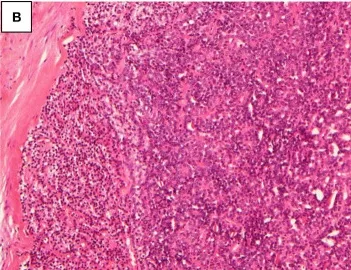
Atypical parathyroid neoplasm (patient 1). 100x magnification, the tumor cells are arranged in sheets or glands.
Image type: pathology (h&e)